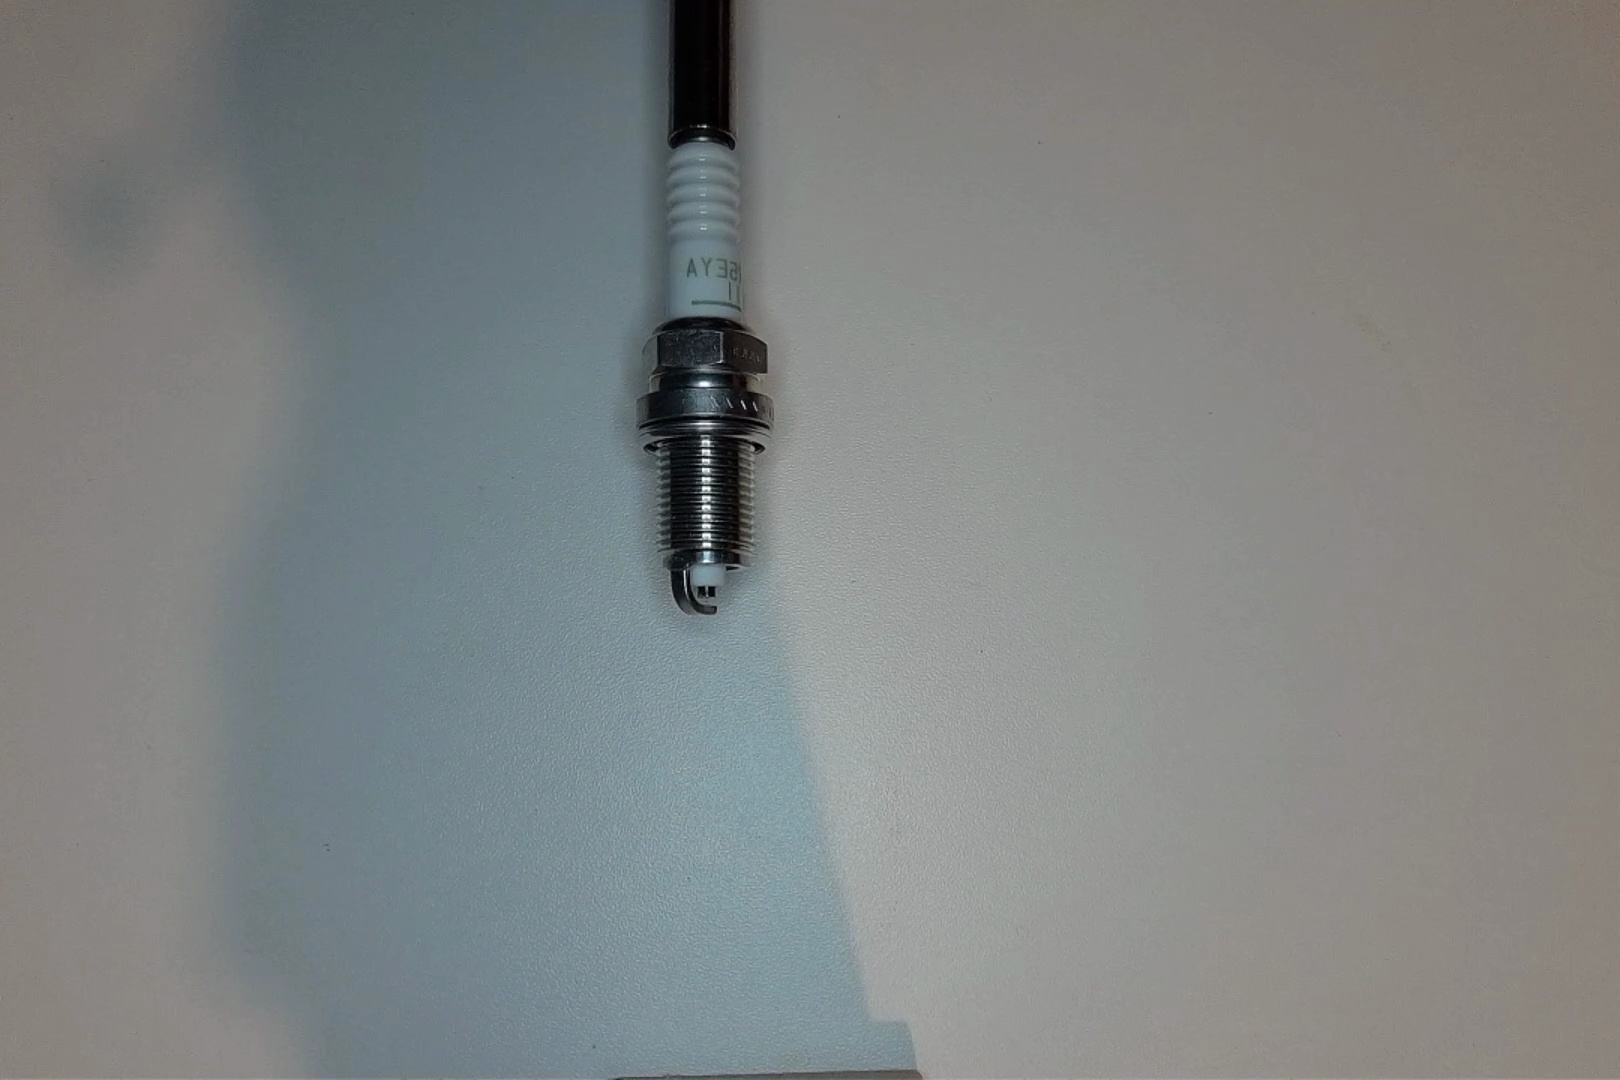
Label: no anomaly